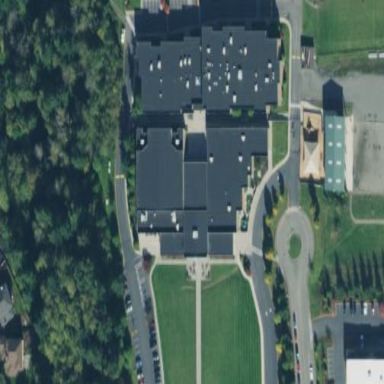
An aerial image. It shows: School building.